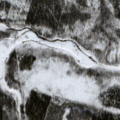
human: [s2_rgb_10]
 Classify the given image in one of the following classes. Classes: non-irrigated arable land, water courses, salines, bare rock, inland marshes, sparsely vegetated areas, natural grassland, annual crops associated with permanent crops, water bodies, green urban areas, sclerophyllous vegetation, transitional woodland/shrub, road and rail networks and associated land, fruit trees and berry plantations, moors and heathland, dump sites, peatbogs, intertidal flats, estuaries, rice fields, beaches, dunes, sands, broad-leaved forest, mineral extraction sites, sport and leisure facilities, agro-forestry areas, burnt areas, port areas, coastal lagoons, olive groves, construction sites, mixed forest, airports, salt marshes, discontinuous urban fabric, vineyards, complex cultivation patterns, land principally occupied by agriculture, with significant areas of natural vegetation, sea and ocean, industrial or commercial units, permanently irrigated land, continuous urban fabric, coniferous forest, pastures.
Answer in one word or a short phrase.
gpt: coniferous forest, mixed forest, transitional woodland/shrub, peatbogs